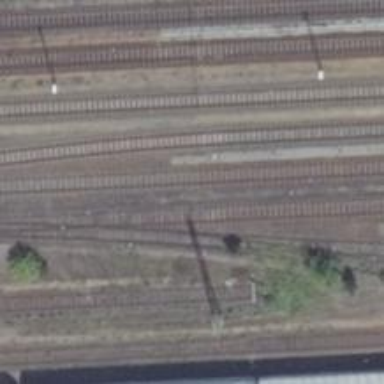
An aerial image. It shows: Abandoned railway.